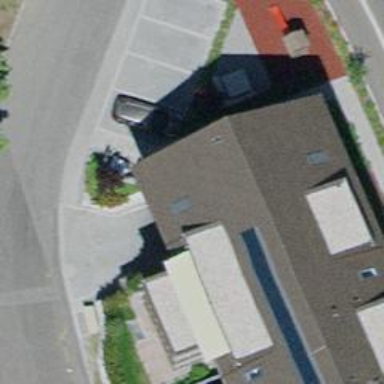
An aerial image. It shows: Parking entrance.